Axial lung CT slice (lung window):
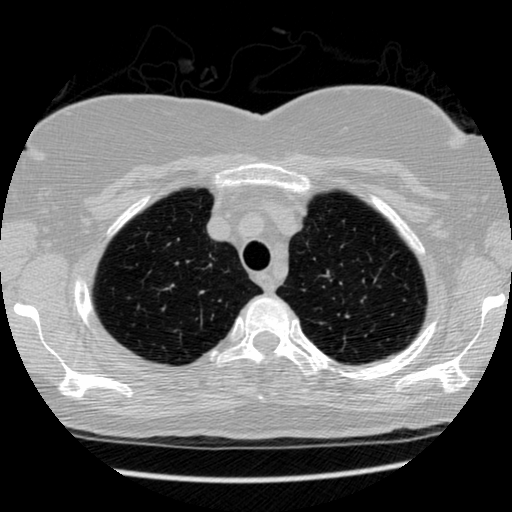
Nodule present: no